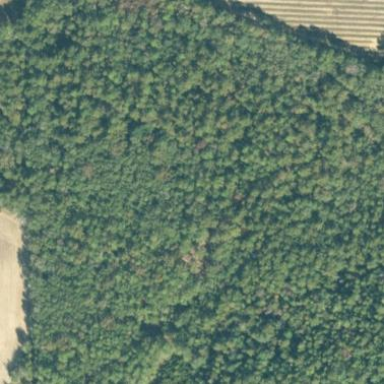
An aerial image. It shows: Mixed woodland with various types of leaves.